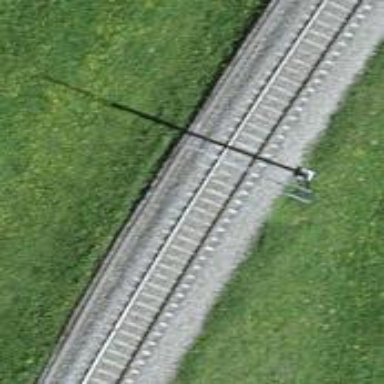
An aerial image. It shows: Railway bridge with electrified tracks and single rail.